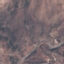
Land use / land cover class: HerbaceousVegetation